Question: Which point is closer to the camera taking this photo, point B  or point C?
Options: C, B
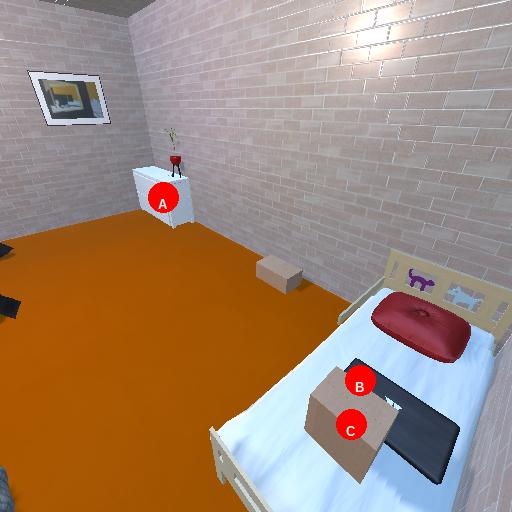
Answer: C